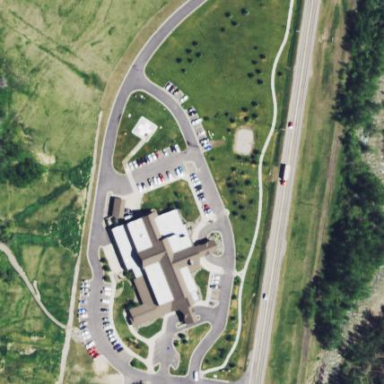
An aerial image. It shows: Hospital providing healthcare services.